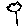
Label: tree